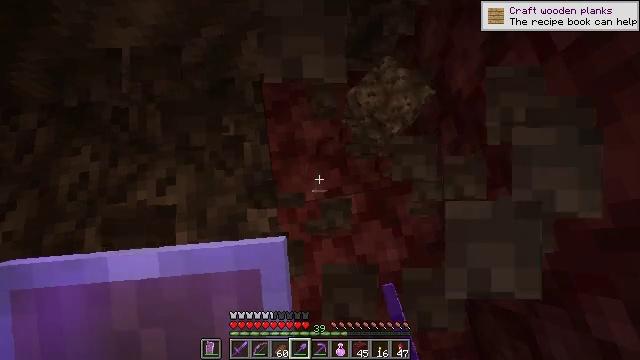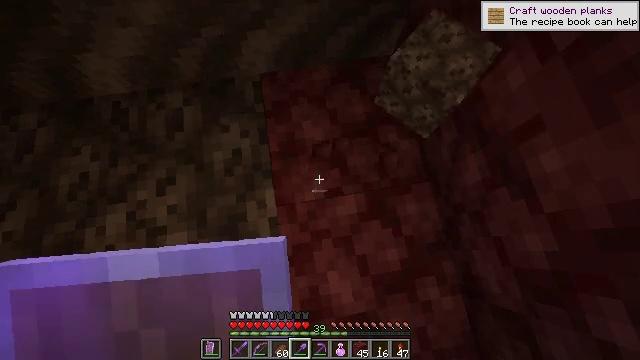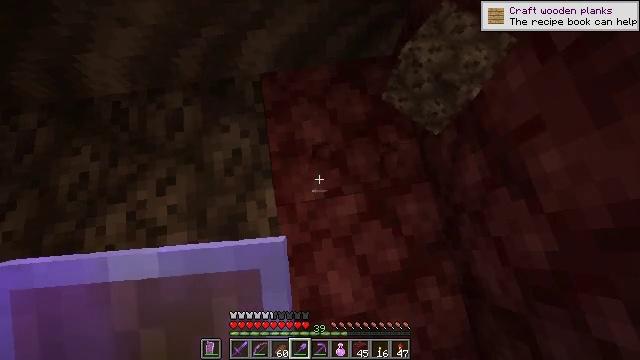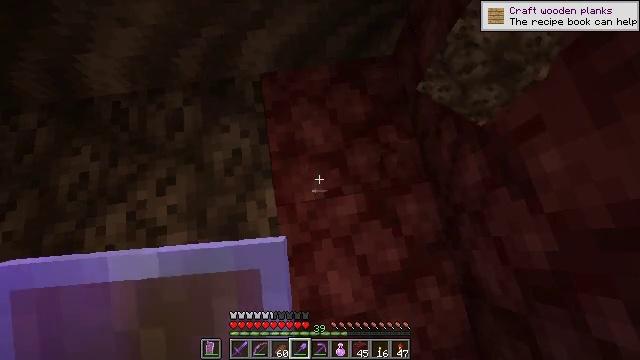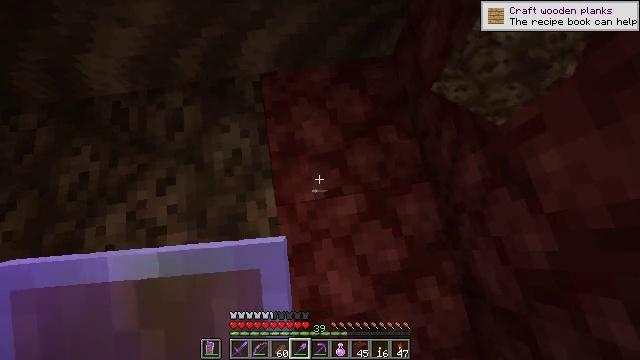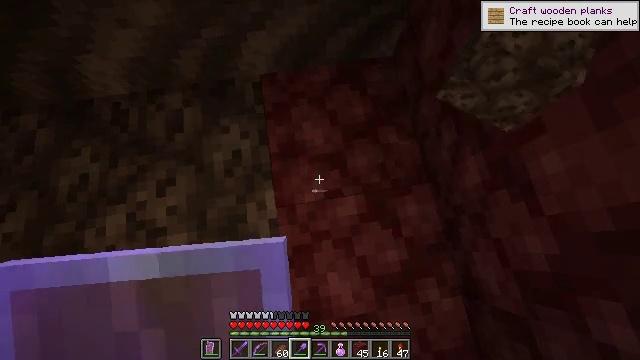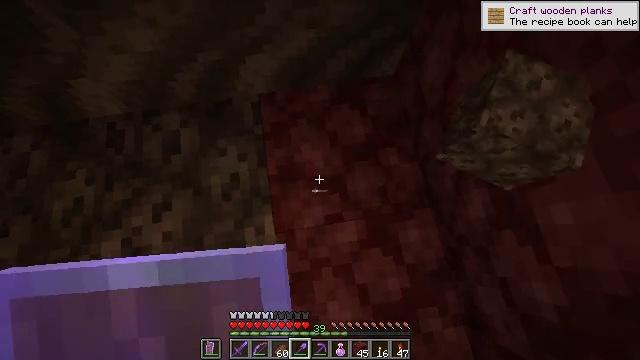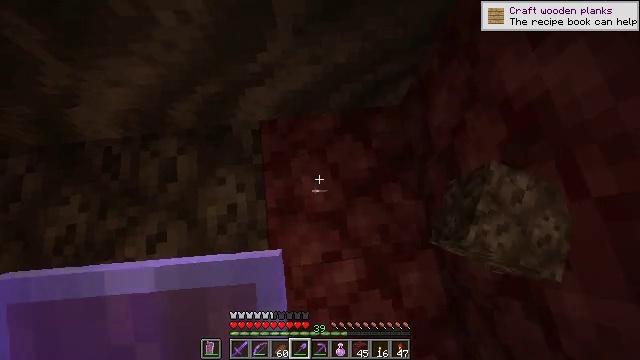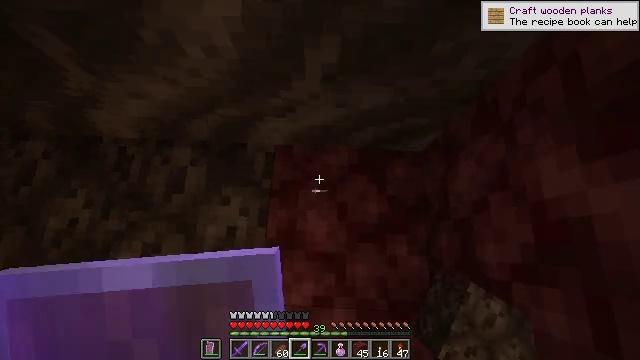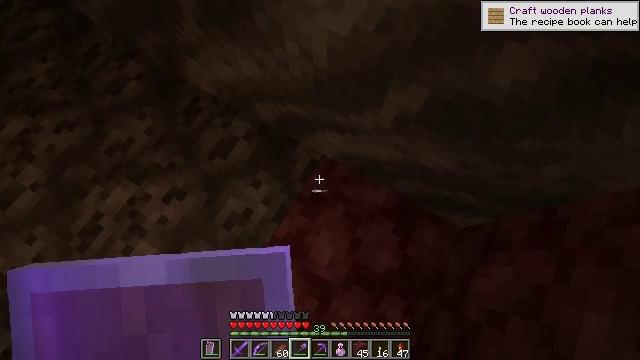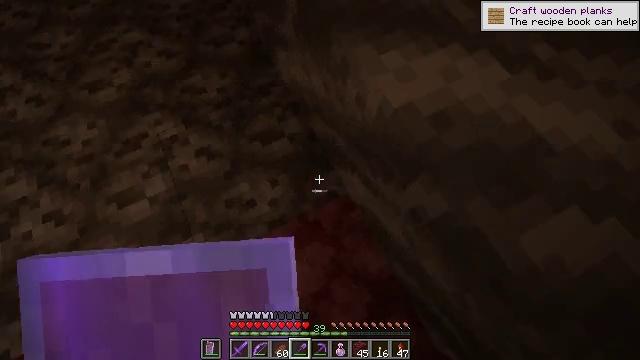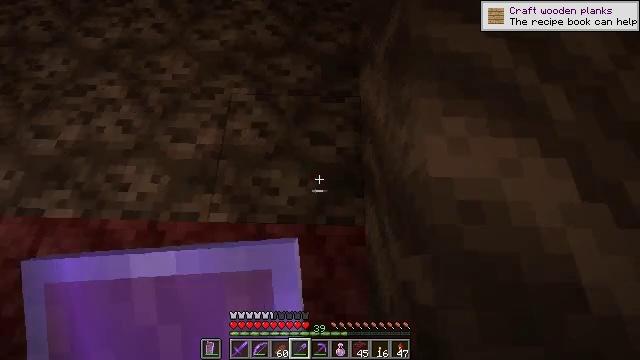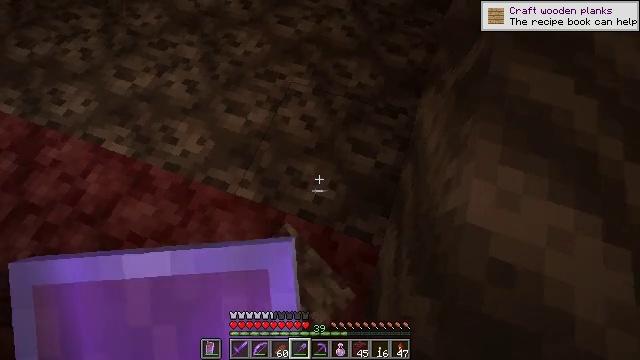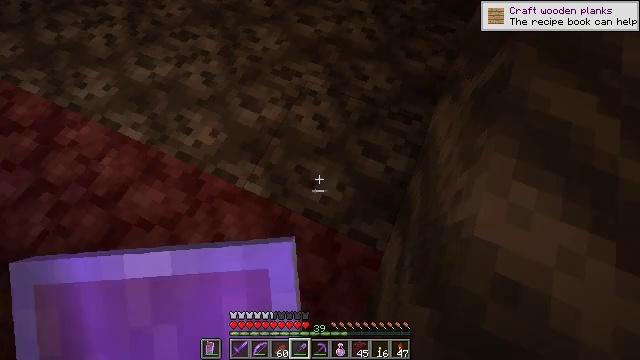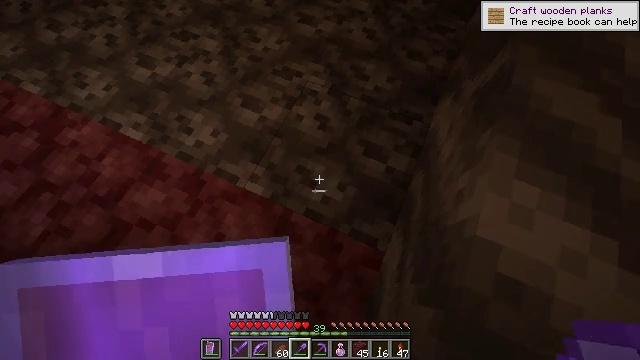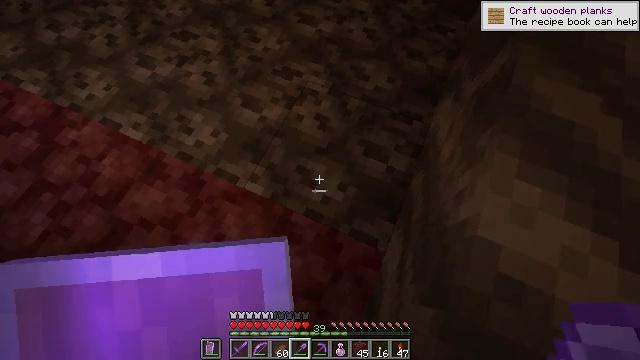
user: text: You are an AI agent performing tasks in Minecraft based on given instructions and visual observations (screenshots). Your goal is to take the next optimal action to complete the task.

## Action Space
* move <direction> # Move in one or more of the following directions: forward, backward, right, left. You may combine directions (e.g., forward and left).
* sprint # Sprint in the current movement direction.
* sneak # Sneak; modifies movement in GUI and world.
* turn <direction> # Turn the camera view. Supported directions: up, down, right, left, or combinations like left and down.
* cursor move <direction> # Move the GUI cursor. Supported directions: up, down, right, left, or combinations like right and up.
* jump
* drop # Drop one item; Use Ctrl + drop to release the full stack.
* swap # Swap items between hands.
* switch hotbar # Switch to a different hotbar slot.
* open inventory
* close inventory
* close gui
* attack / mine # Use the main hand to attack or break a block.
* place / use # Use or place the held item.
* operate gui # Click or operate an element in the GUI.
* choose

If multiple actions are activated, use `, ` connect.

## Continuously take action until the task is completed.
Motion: motion action
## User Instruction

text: Break soul sand to slow down mobs.
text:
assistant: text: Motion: no_op
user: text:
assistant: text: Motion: no_op
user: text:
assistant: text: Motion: no_op
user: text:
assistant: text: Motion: no_op
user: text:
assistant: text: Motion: move forward
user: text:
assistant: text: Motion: move forward
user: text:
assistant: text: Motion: move forward, turn left
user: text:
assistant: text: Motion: move forward, turn left
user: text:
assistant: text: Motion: move forward and move right, turn left and up
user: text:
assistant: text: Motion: move forward and move right, turn left and up
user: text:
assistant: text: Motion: move right, turn left and up
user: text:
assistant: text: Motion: turn left
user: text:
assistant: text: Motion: turn left
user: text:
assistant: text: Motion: no_op
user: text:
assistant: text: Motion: no_op
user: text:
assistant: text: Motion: no_op
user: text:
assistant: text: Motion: no_op
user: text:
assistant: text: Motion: turn left
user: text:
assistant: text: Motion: no_op
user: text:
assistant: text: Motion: turn up
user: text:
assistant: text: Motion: turn right and up
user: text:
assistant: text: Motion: turn right and up, attack / mine
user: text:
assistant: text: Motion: turn right and up, attack / mine
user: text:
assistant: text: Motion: turn right and up, attack / mine
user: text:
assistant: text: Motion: turn up, attack / mine
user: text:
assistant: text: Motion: turn up, attack / mine
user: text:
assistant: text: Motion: turn up, attack / mine
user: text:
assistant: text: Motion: turn up, attack / mine
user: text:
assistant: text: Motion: attack / mine
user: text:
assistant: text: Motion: attack / mine